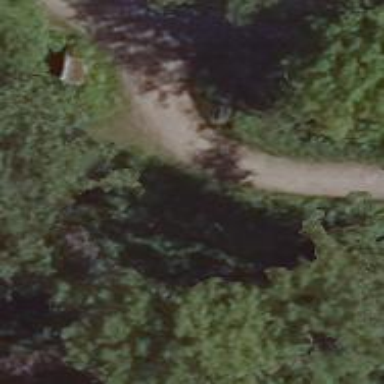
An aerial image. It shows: Unclassified road with bridge.